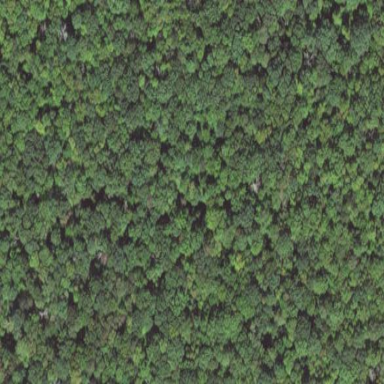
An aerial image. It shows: Mixed woodland with various types of leaves.